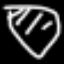
Label: diamond